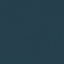
Label: SeaLake